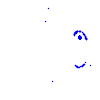
Particle: proton